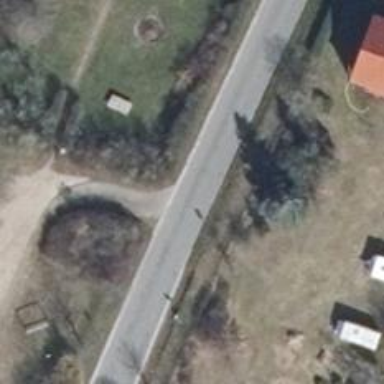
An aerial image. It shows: Asphalt road classified as tertiary.